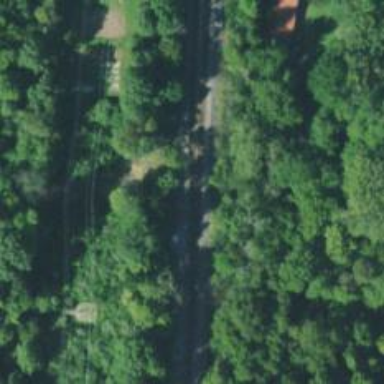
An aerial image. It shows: Rail siding.